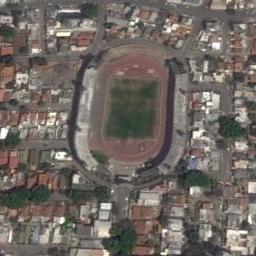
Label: stadium